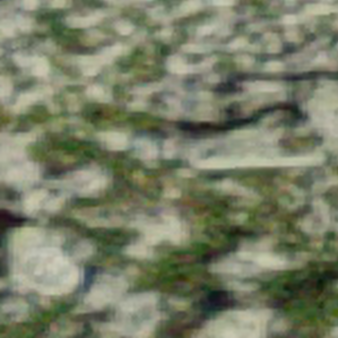
Label: bouldering_area